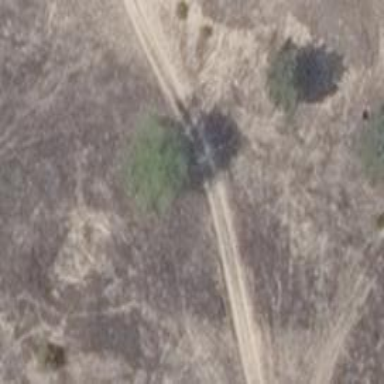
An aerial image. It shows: Sandy track road with grade4 tracktype.